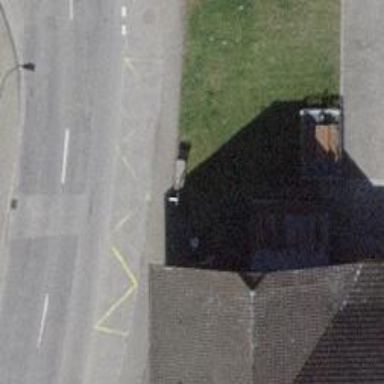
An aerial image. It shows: Bus stop with platform for public transport.